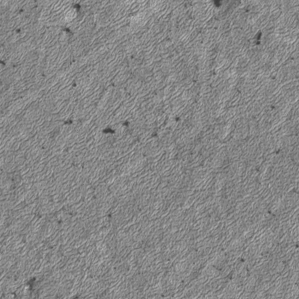
Label: frost